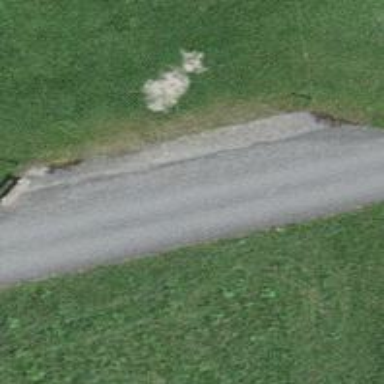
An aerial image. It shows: Passing place on the road.